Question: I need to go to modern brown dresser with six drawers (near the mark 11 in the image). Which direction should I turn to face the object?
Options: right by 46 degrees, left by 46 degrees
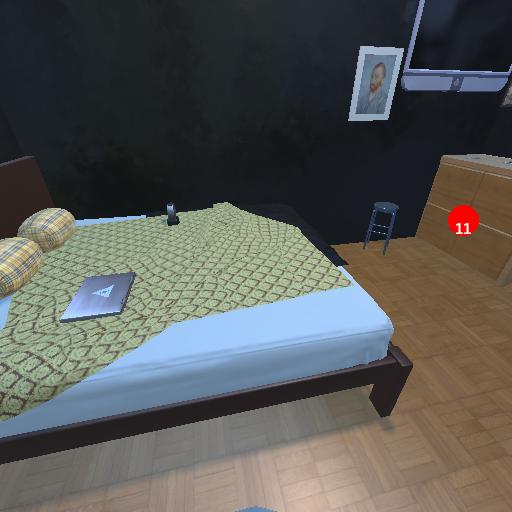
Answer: right by 46 degrees